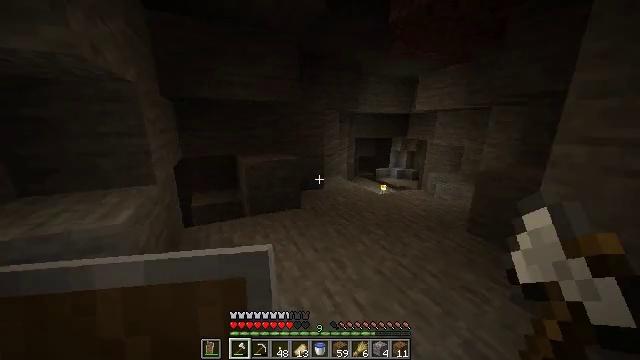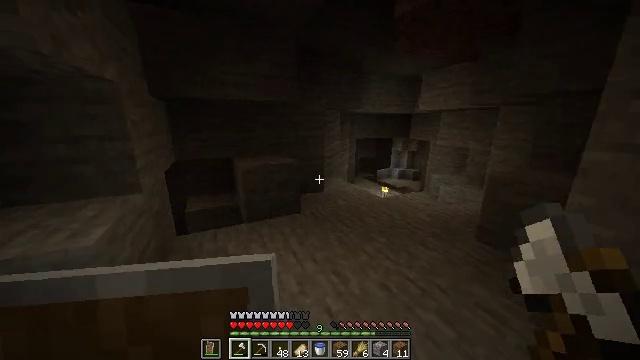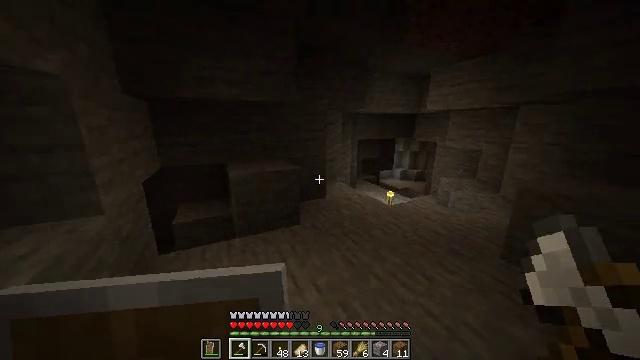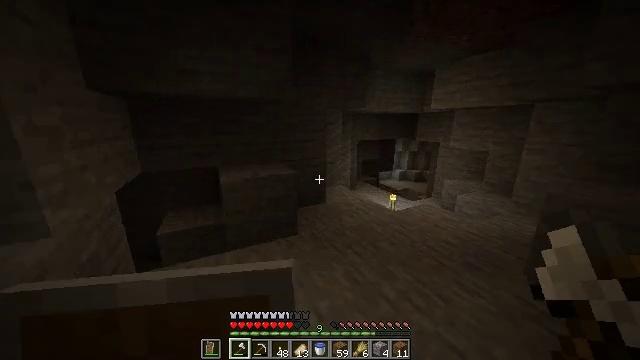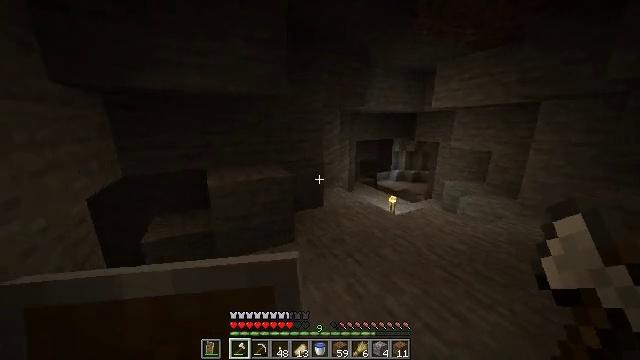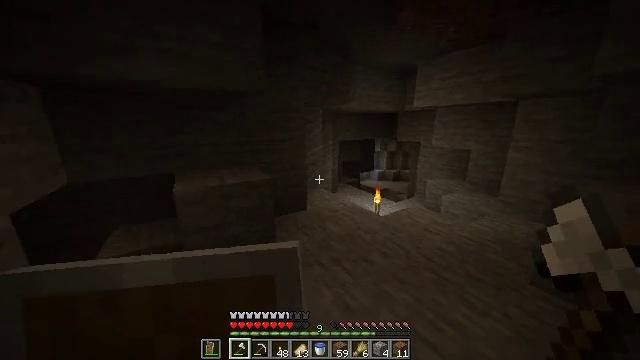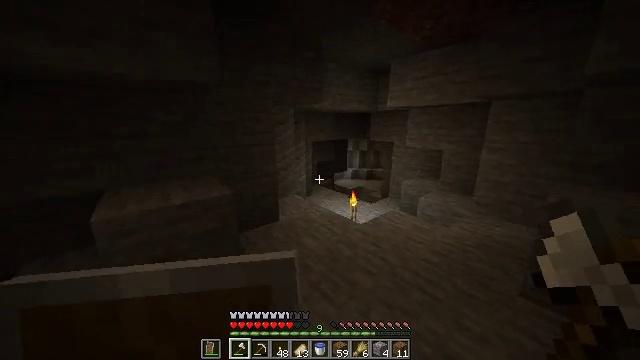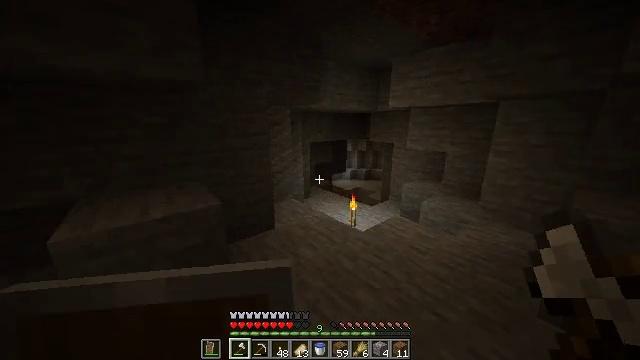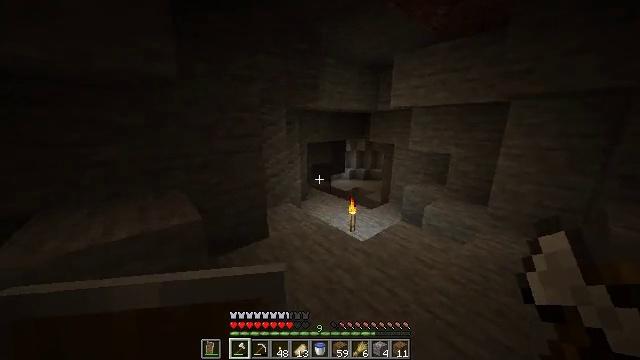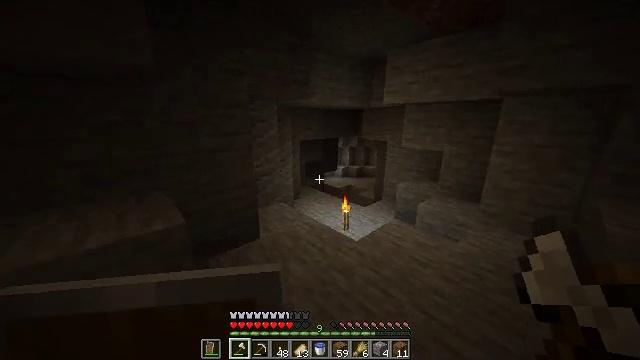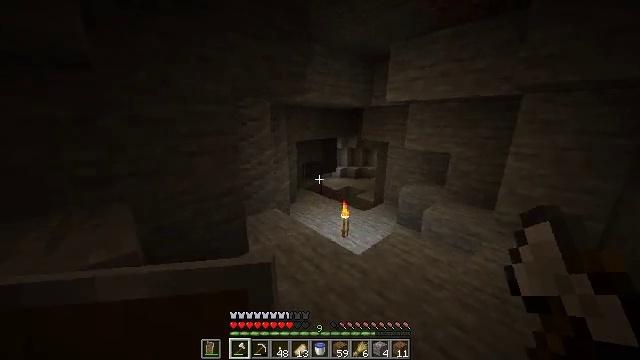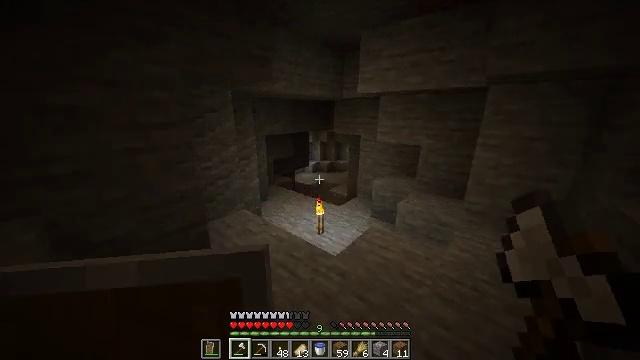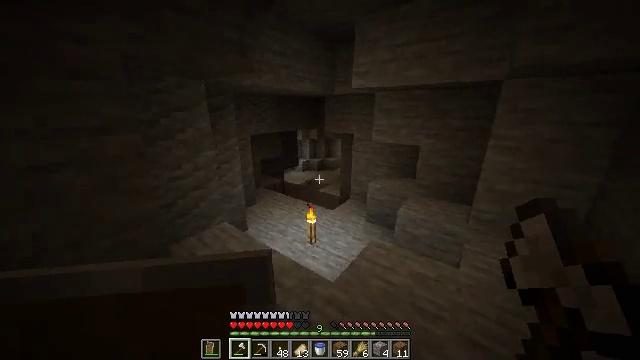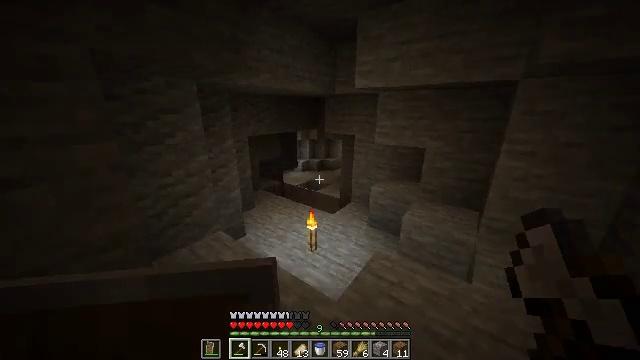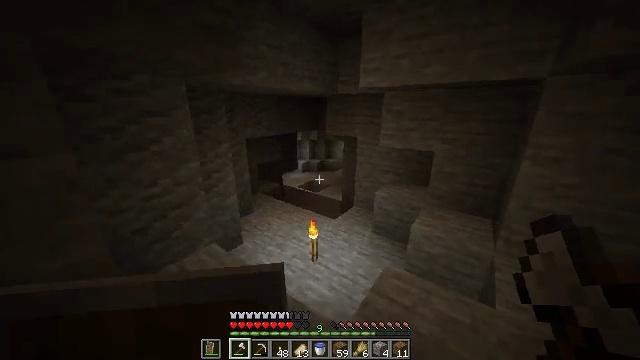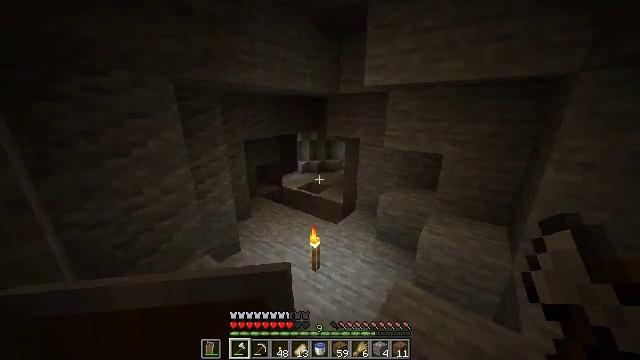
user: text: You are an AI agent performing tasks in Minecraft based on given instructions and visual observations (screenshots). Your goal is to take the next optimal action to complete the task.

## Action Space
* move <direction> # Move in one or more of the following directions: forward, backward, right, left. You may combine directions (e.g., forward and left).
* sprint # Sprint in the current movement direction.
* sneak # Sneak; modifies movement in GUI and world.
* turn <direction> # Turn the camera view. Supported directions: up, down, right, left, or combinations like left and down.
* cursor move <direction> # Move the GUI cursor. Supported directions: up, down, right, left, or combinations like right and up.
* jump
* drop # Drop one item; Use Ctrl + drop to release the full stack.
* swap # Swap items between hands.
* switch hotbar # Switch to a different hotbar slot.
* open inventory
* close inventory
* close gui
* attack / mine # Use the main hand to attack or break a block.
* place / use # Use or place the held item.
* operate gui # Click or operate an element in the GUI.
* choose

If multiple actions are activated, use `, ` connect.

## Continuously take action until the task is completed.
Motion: motion action
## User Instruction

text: Break the purple bed to move it.
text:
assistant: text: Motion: move forward, sprint
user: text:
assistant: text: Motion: move forward, sprint
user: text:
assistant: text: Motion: move forward, sprint
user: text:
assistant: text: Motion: move forward, sprint
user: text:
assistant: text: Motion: move forward, sprint, turn right
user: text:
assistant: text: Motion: move forward, sprint, turn right
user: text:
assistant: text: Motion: move forward, sprint
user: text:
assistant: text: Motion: move forward, sprint
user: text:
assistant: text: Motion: move forward, sprint, turn right
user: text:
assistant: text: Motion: move forward, sprint
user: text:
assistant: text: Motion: move forward, sprint, turn right and down
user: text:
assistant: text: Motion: move forward, sprint, turn right
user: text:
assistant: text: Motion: move forward, sprint
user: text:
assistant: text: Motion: move forward, sprint
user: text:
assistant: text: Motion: move forward, sprint
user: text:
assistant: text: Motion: move forward, sprint
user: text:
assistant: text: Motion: move forward, sprint
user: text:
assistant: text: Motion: move forward, sprint
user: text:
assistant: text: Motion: move forward, sprint, turn right and down
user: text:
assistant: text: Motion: move forward, sprint, turn right and down
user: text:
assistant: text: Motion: move forward, sprint, turn down
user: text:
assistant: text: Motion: move forward, sprint
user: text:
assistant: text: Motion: move forward, sprint, turn left and down
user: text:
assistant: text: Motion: move forward, sprint
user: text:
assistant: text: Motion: move forward, sprint
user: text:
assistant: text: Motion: move forward, sprint
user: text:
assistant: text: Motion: move forward, sprint
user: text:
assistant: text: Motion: move forward, sprint, turn left
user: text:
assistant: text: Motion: move forward, sprint
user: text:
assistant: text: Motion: move forward, sprint